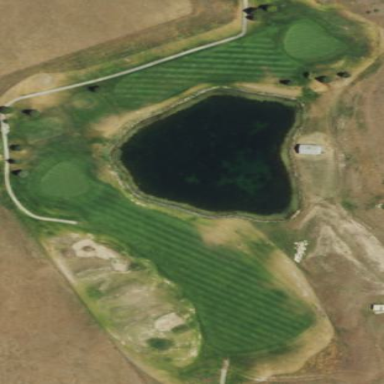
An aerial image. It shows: Golf rough area.